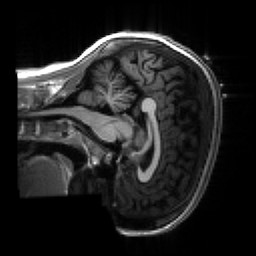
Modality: T1w
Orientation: sagittal
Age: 19
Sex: female
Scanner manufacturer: siemens
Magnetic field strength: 3 T
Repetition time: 2.3 s
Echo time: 0.00266 s